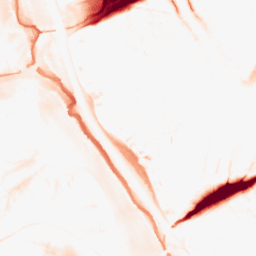
Category: morphological
Decomposition family: tophat
Decomposition parameters: size: 20
mode: black
Upsampling method: bicubic_3x
Upsampling parameters: scale: 3
Upsampling scale: 3